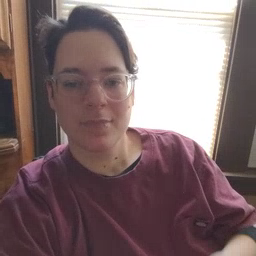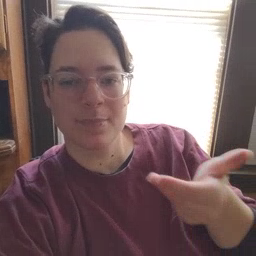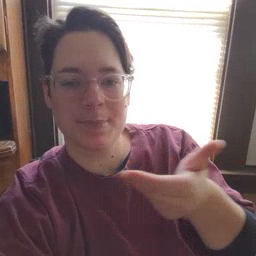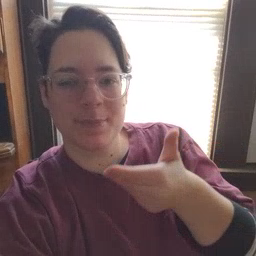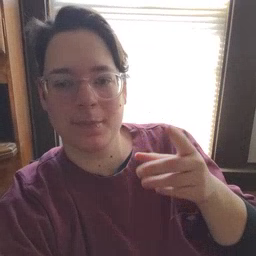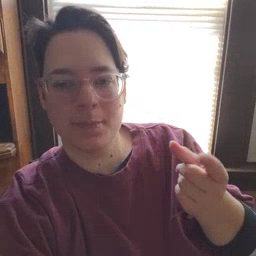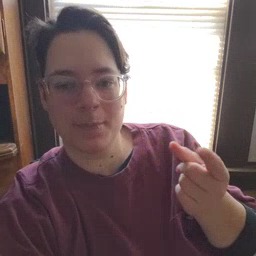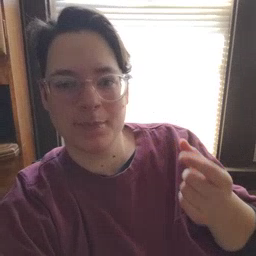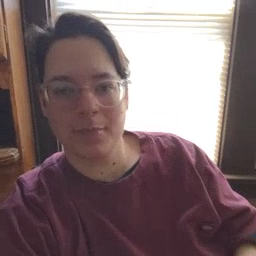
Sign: puppy